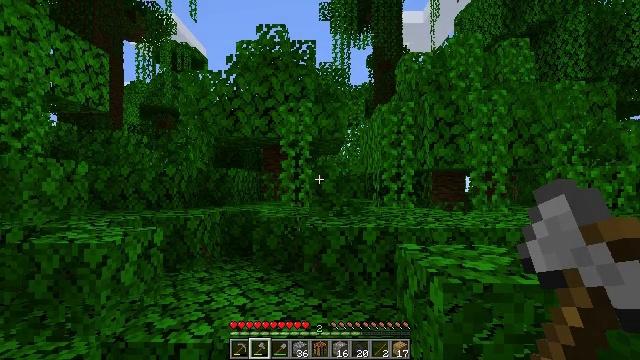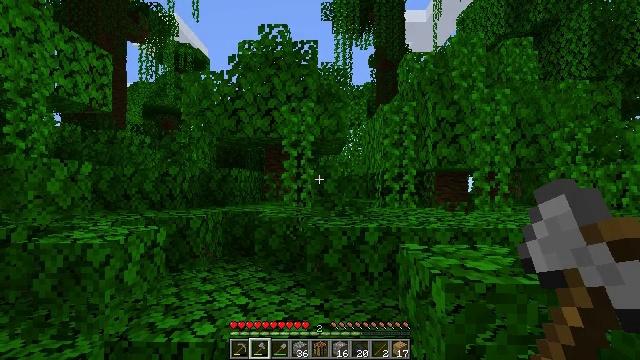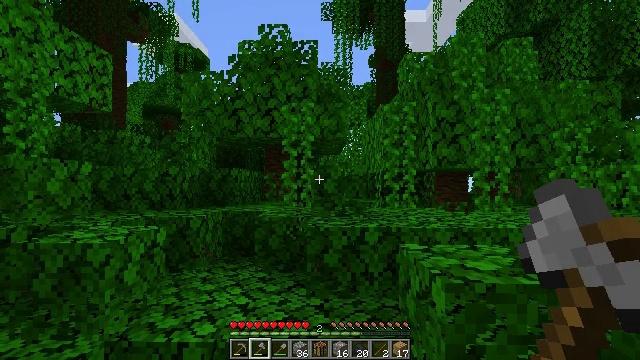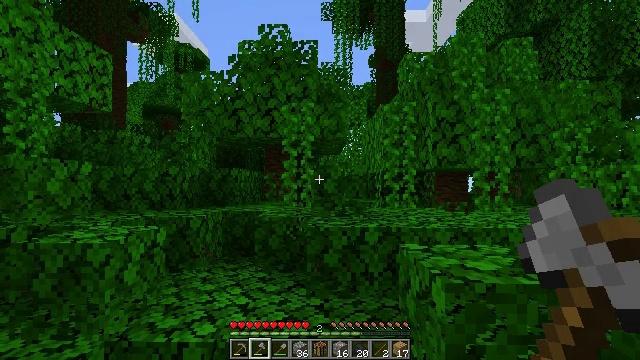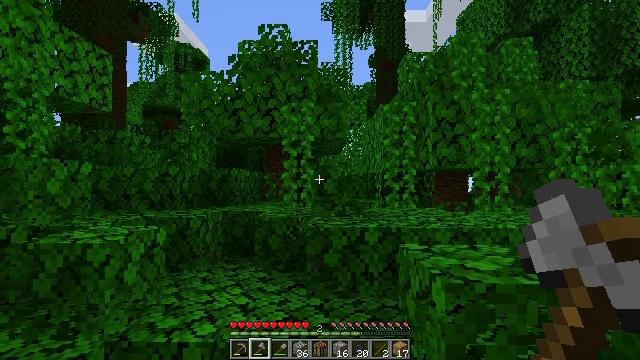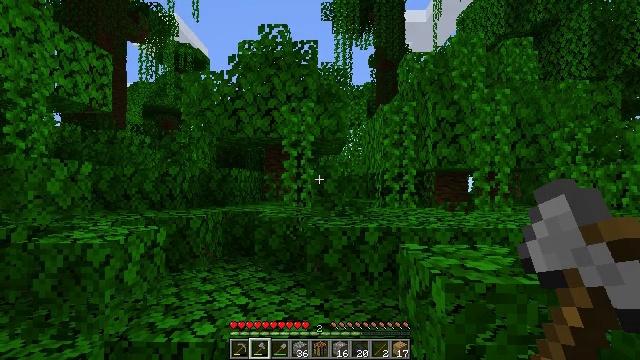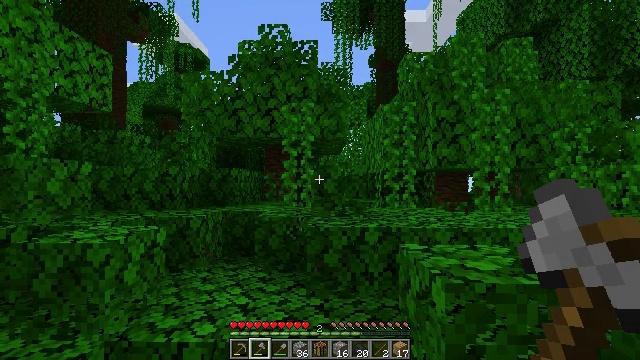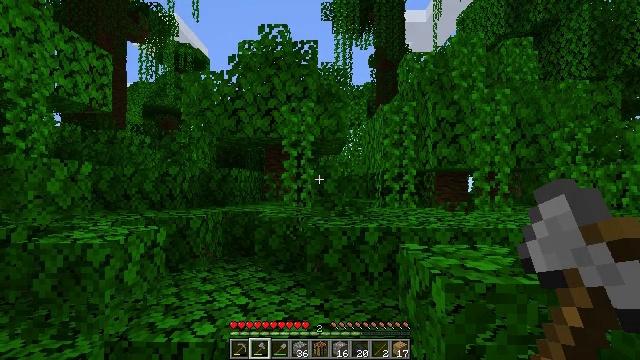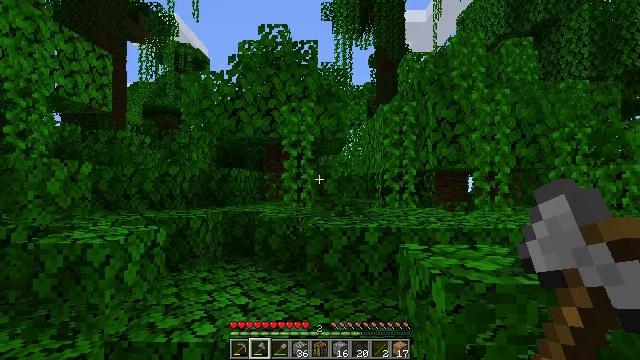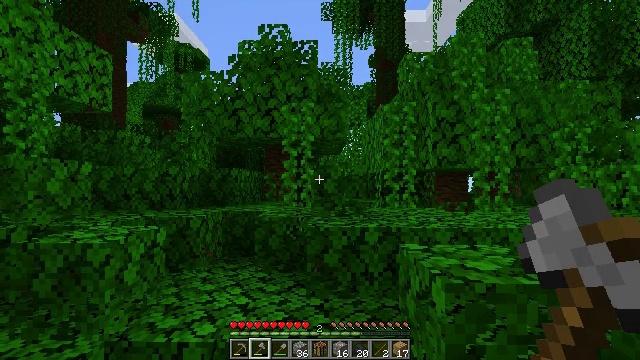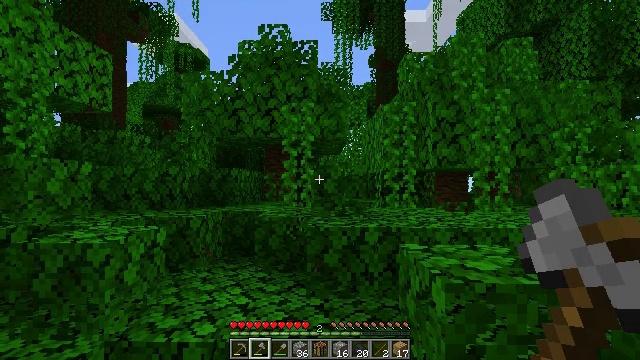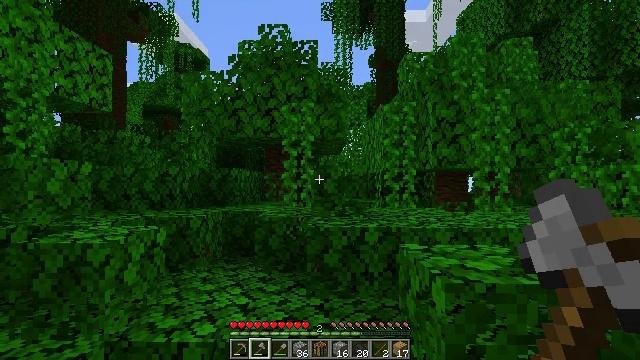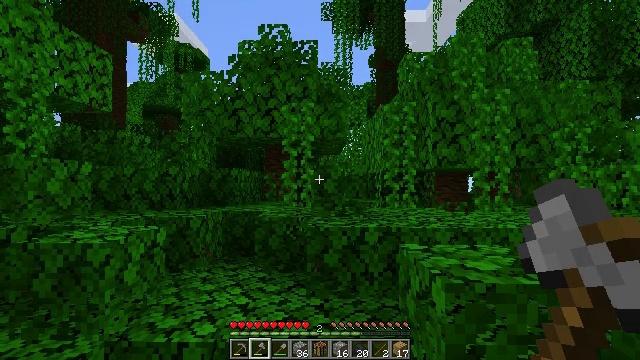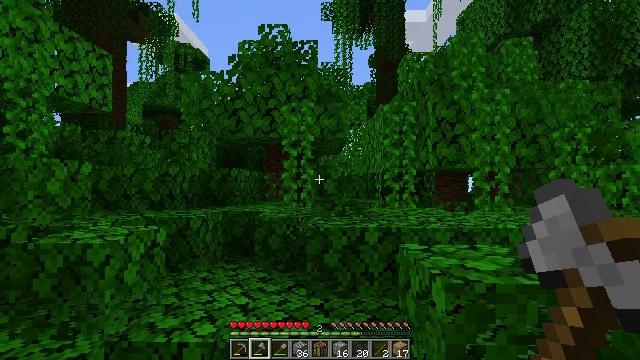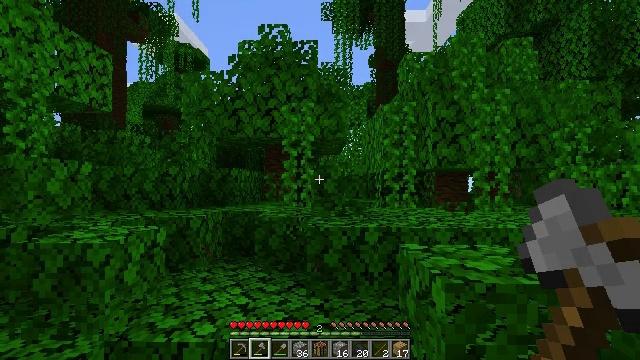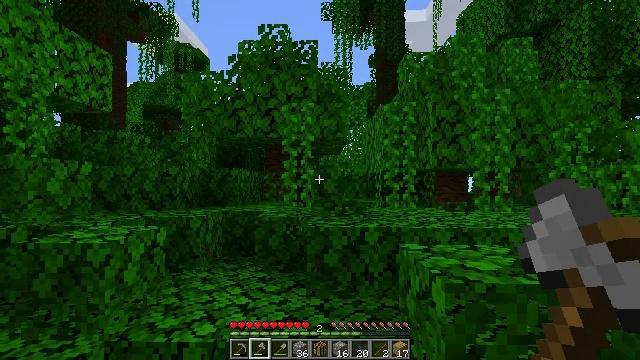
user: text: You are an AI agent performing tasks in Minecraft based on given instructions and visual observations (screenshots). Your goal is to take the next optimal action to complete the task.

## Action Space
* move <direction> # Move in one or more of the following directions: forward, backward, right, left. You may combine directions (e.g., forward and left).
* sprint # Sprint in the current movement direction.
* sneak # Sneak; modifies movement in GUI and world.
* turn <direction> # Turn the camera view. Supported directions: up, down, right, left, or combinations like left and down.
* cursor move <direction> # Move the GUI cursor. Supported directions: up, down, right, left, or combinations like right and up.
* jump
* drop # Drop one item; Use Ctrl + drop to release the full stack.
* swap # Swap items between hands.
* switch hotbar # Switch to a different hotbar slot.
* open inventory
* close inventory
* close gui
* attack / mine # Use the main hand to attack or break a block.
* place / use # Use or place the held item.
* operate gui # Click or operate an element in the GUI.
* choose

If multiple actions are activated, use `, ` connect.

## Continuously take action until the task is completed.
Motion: motion action
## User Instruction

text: Hunt a parrot.
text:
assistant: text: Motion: no_op
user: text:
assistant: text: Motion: no_op
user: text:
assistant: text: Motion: no_op
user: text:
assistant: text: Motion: no_op
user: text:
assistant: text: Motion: no_op
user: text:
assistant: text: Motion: no_op
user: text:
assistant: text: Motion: no_op
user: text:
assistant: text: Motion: no_op
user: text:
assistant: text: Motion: no_op
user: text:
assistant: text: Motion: no_op
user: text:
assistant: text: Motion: no_op
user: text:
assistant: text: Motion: no_op
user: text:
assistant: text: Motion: no_op
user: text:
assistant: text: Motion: no_op
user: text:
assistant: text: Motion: no_op
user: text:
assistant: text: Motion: no_op
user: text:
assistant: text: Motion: no_op
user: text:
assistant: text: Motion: no_op
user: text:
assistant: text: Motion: no_op
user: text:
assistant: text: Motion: no_op
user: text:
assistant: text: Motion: no_op
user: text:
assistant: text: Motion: no_op
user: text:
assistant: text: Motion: no_op
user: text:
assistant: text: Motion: no_op
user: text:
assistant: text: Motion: no_op
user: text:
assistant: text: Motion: no_op
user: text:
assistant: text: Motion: no_op
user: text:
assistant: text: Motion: no_op
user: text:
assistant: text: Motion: no_op
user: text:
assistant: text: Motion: no_op